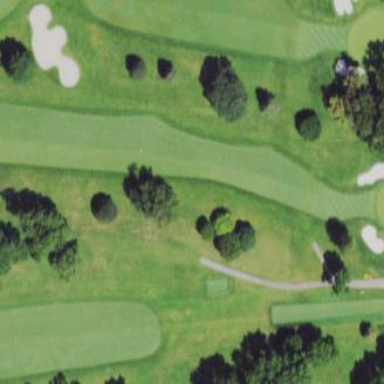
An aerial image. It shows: Grassy area designated as golf fairway.